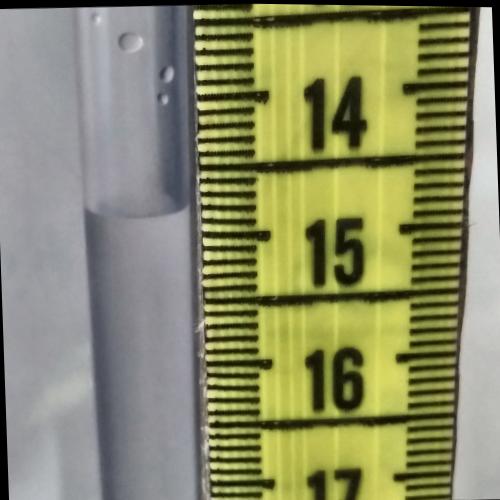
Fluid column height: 14.8 cm